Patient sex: F
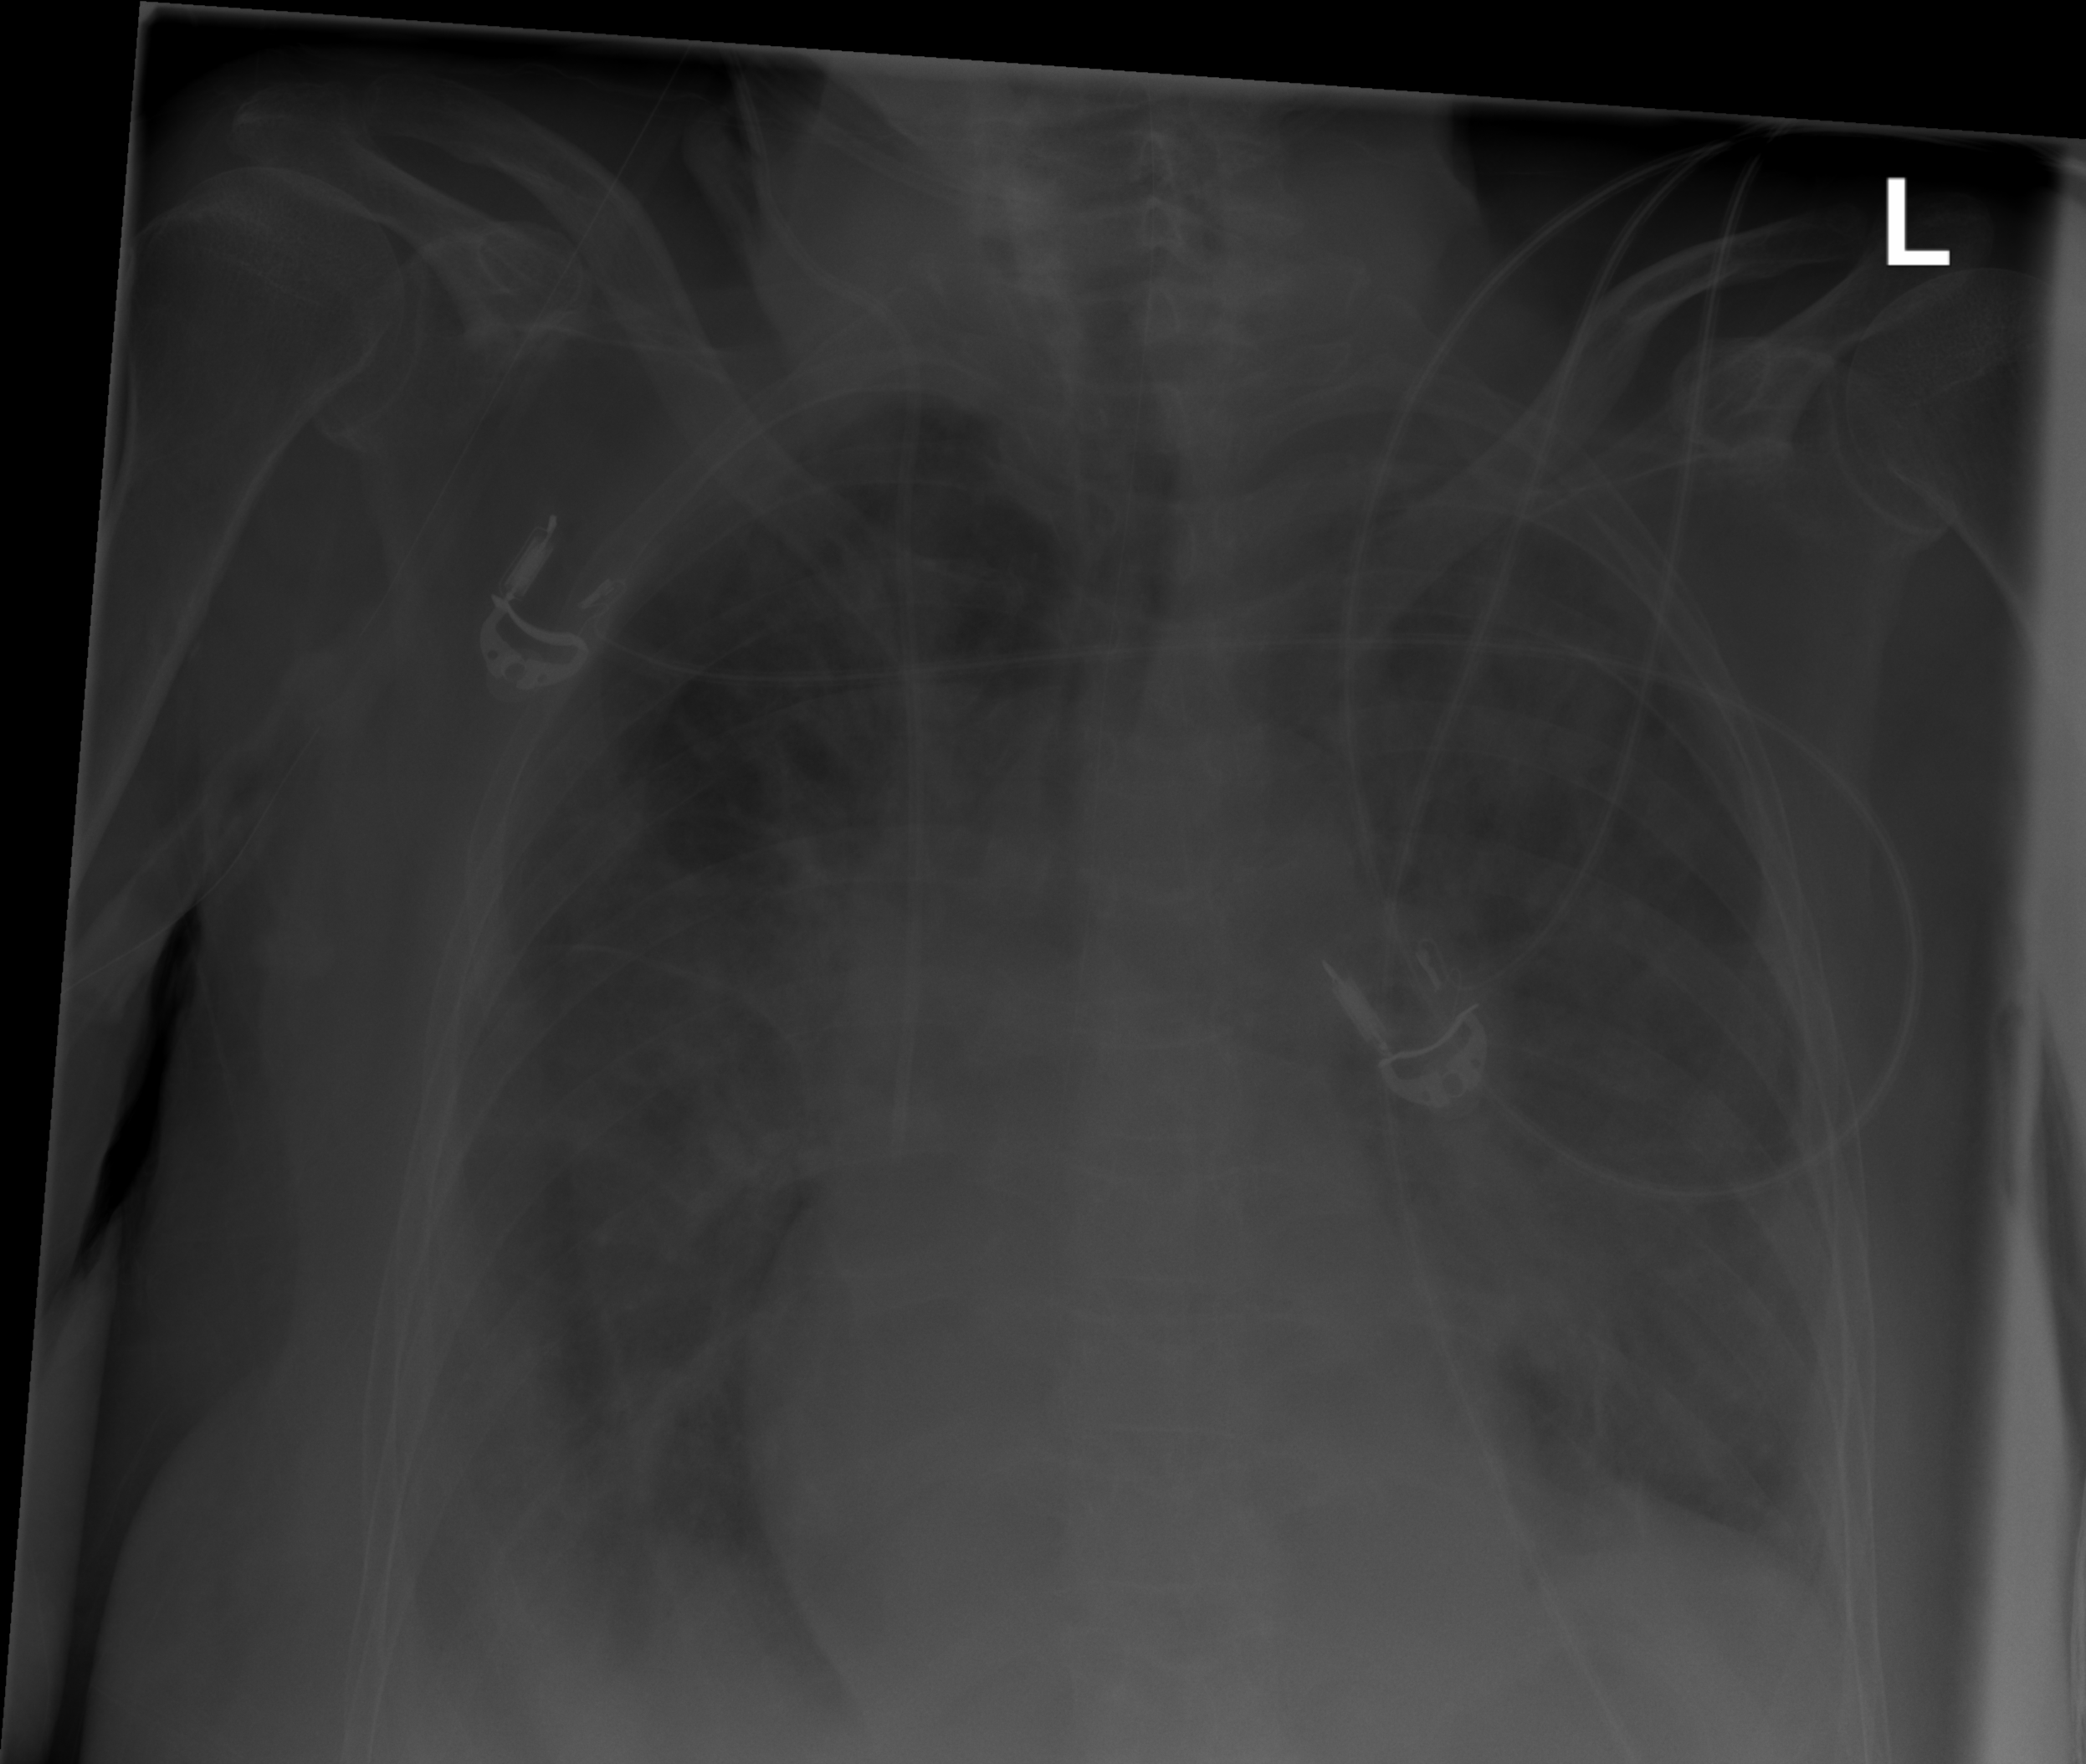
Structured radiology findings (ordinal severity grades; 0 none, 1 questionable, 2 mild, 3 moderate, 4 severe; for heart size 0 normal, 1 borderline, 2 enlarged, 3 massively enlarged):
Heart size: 1
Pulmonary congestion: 3
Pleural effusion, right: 2
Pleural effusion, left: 2
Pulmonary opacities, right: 2
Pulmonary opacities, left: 3
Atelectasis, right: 3
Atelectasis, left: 3